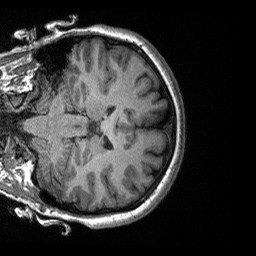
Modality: T1w
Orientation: coronal
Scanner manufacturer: siemens
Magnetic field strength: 3 T
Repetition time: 2.3 s
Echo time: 0.00226 s